Question: First I want to give number of the sentences the user wanted to leave and when his writing ends my codes start to capitalize first letters of every word (in Java).
'''
import java.util.Scanner;
public class India {
public static void main(String[] args) {
Scanner input = new Scanner(System.in);
int num = input.nextInt();
num = num + 1;
String[] array = new String[num];
for (int i = 0; i < num; i++)
{
array[i] = input.nextLine();
}
for (int j = 0; j < num; j++)
{
StringBuilder a = new StringBuilder();
for (String s1 : array[j].split(" "))
{
char[] str = s1.toLowerCase().toCharArray();
if (str.length > 0)
{
str[0] = Character.toUpperCase(str[0]);
a.append(str);
a.append(' ');
}
System.out.println(a);
}
}
input.close();
}
}
'''
And the new problem is

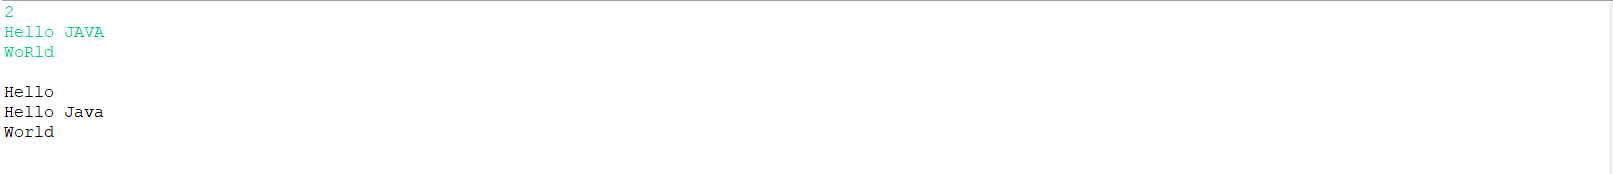
Answer: You could make your program a little simple by using apache StringUtils class. Inner loop in your program can be replaced by one liner. See if ut helps
Examples
'''
StringUtils.capitalize(null) = null
StringUtils.capitalize("") = ""
StringUtils.capitalize("cat") = "Cat"
StringUtils.capitalize("cAt") = "CAt"
StringUtils.capitalize("'cat'") = "'cat'"
'''